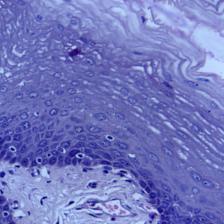
Diagnosis: Normal